Question: i have been having trouble setting padding or something similar to an actor. Cant figure out the way. I guess that I must add something in the skin maybe?
I have this TextField:
'''
textboxskin = new Skin();
textboxskin.add("textfieldback", new Texture("data/textfieldback.png"));
textboxskin.add("cursor", new Texture("data/cursortextfield.png"));
textboxskin.add("selection", new Texture("data/selection.png"));
textboxskin.add("font", font);
TextFieldStyle textfieldstyle = new TextFieldStyle();
textfieldstyle.background= textboxskin.getDrawable("textfieldback");
textfieldstyle.disabledFontColor=Color.BLACK;
textfieldstyle.font=textboxskin.getFont("font");
textfieldstyle.fontColor=Color.WHITE;
textfieldstyle.cursor=textboxskin.getDrawable("cursor");
textfieldstyle.selection=textboxskin.getDrawable("selection");
textfieldusername = new TextField("username", textfieldstyle);
'''
which looks like this:

As you can see it looks horrible left centered...
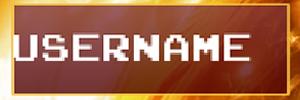
Answer: Use the Table class to lay out scene2d UIs. To set up the Table:
'''
stage = new Stage();
Table table = new Table();
table.setFillParent(true);
stage.addActor(table);
table.add(textFieldUsername).padBottom(20f); //also use padTop, padLeft, and padRight
table.row();
'''
In the main loop, call:
'''
stage.act(Gdx.graphics.getDeltaTime());
stage.draw();
'''
For more information on tables, see: <URL>